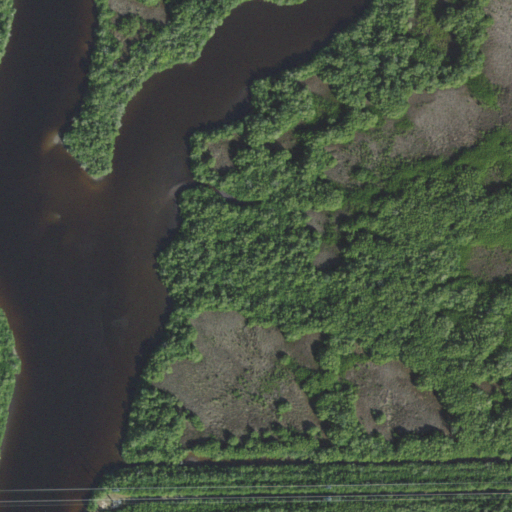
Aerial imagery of cape in Florida named Box Point containing woody wetlands, open water, and herbaceous wetlands